Question: I try to add IP Extraction filter in google analytics for show visitor ip! but i cant see 'Visitor IP Address' value in 'Field A -> Extract A' custom dropdown! what's problem? how to work google analytics for show visitor ip ?!
how to work IP Extracion :
'''
google analytics->admin->filtersTabs->newfilter
name : IP Extraction
Filter Type : Custom filter -> Advanced
Field A -> Extract A : Visitor IP Address / (.*) //problem !!!
Output To -> Constructor: User Defined / $A1
'''
screen :

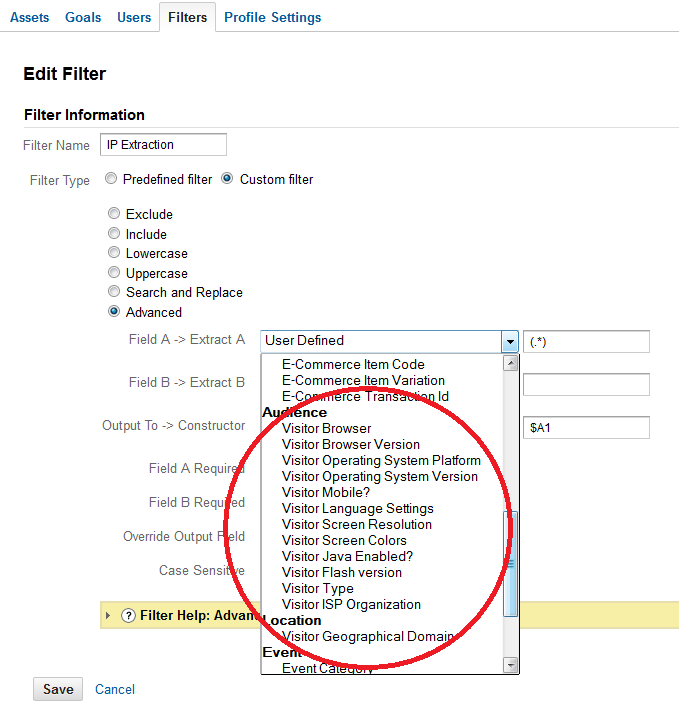
Answer: It's not possible to get the 'Visitor IP' with Google Analytics:
> Due to user privacy concerns, Google Analytics doesn't report on
personally identifiable information, including a visitor's IP address. ...
Source: <URL>